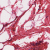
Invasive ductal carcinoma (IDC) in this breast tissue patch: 0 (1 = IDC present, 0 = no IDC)